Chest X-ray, PA view. Patient: 53 years old, sex M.
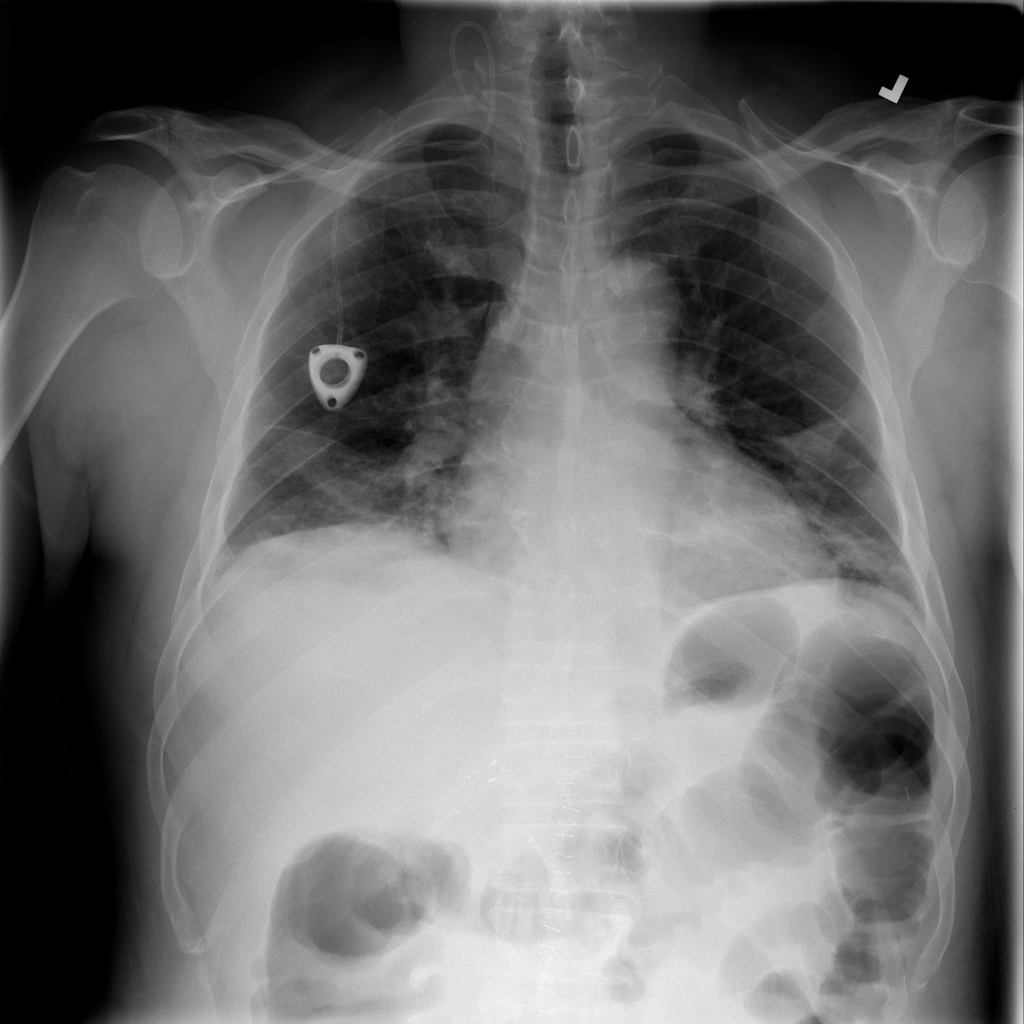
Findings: Infiltration